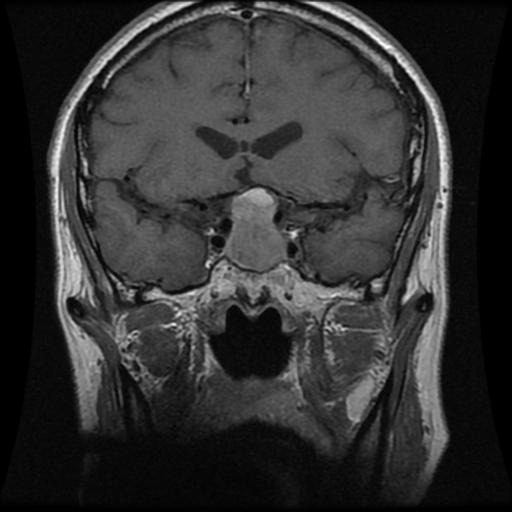
Label: pituitary